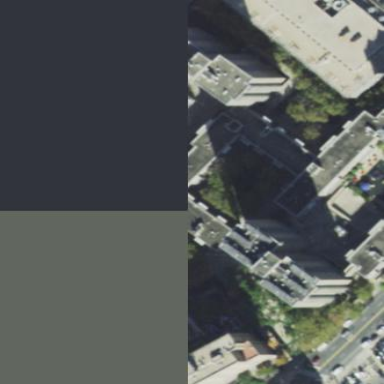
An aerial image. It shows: Building with apartments. It has flat concrete roof.